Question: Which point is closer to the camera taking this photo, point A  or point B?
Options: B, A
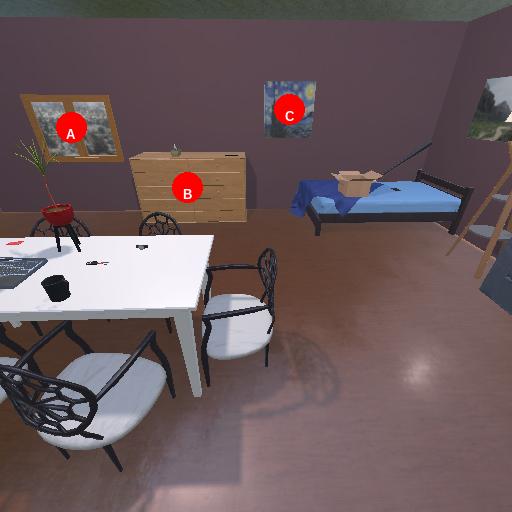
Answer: B